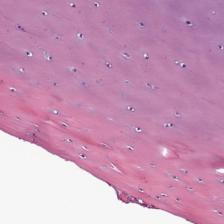
Label: Non-Tumor